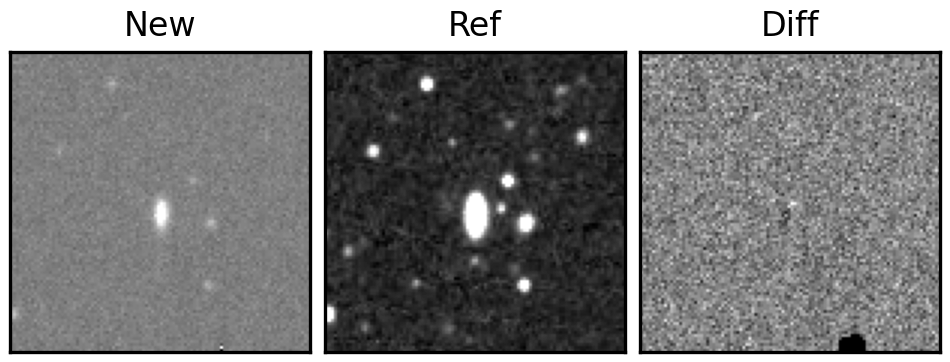
Label: real